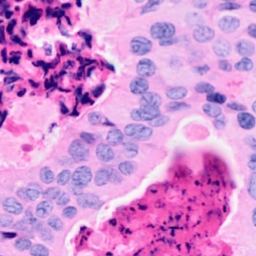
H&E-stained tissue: Breast